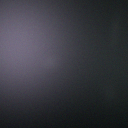
Screen state: off